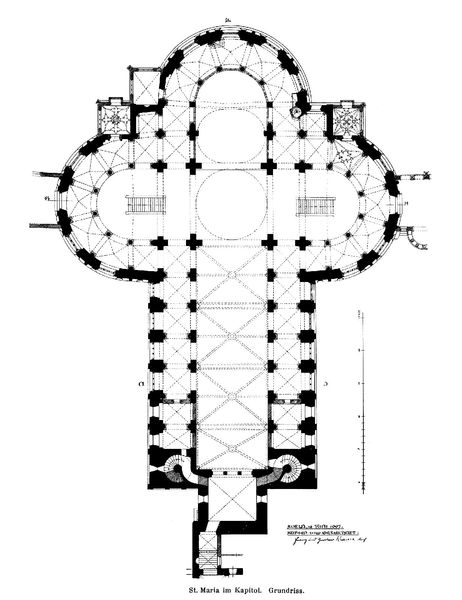
Titel: St. Maria im Kapitol in Köln
Standort: Köln, St. Maria im Kapitol (EU - D - NRW)
Schlagwörter: fenster, skizze, säulen, zeichnung, gebäude, kirche, kreis, turm, schiff, schrift, treppe, treppen, deutsch, stufen, paradies, kreuz, türme, text, altar, portal, mittelschiff, romanik, plan, maria, wendel, kapitol, grundriss, aufriss, maßstab, vierung, westwerk, sakristei, zweiturm, st maria